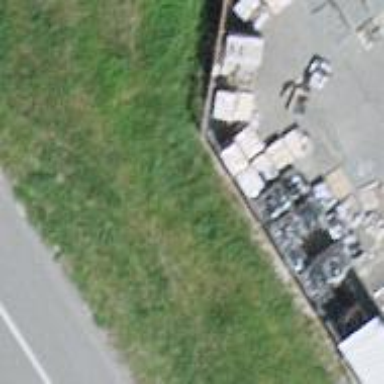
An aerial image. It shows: Wire fence.